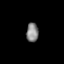
Tissue: prostate
Cell type: Myeloid cells
Senescence score: 0.3434
Nuclear area (px): 226
Mean DAPI intensity: 133.571